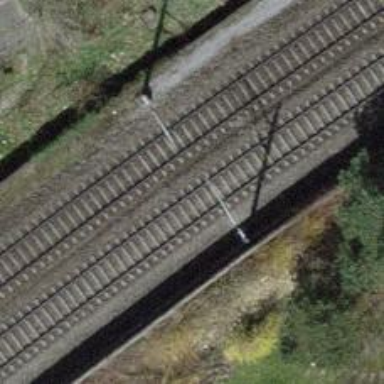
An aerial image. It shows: Single-track electrified railway with contact line.